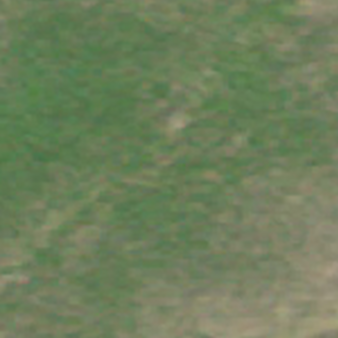
Label: other